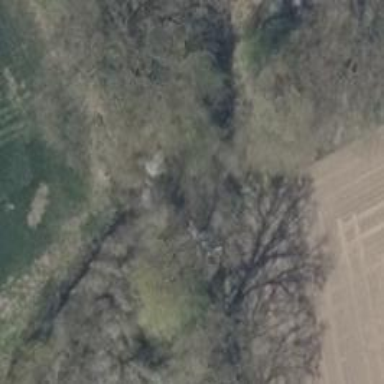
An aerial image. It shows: Row of trees in natural setting.